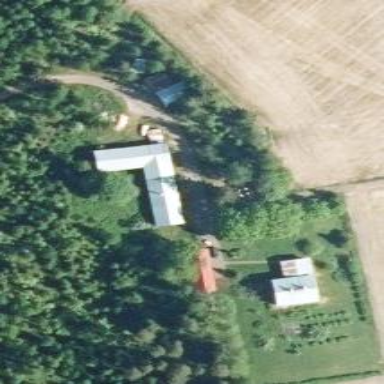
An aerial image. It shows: Farmyard area.